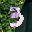
Label: 3